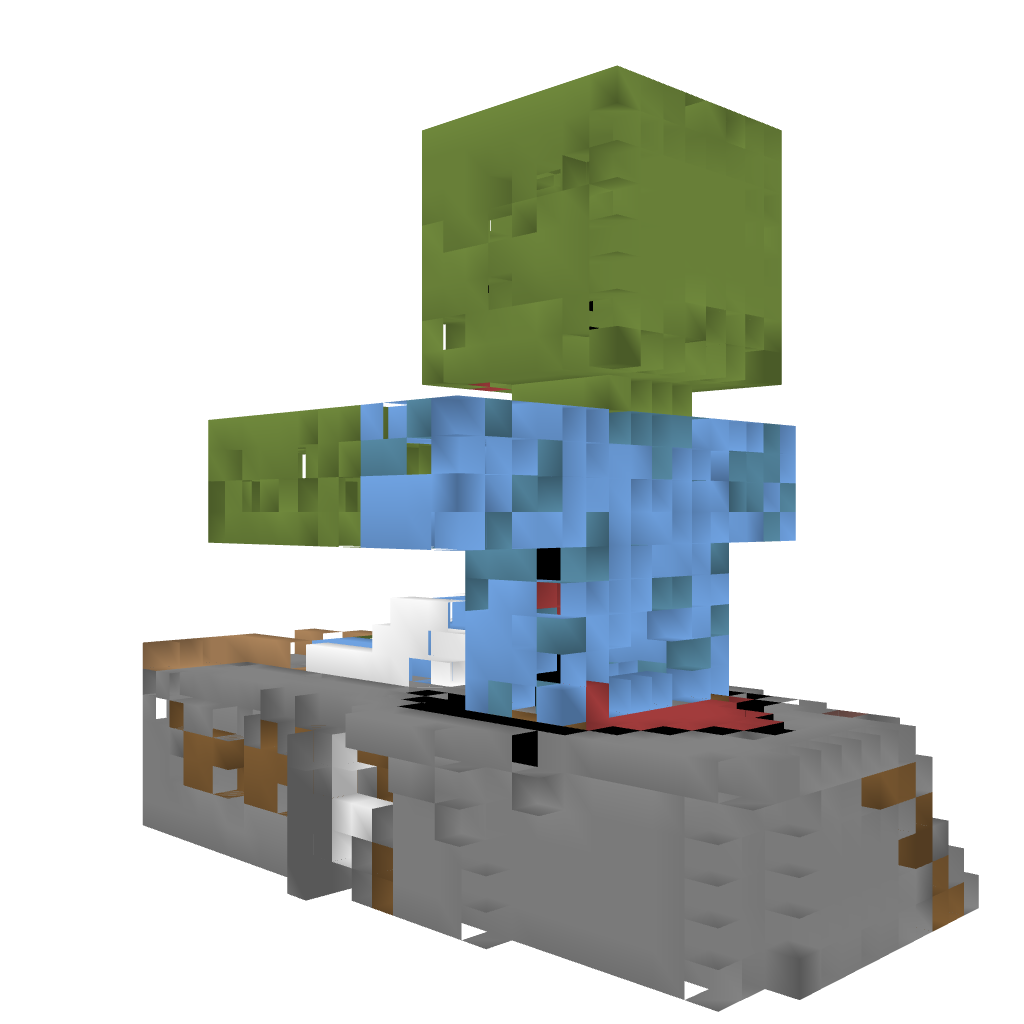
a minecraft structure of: Small zombie 20% earth below